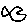
Label: fish